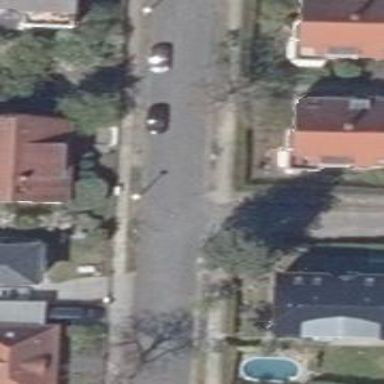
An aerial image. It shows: Residential road with asphalt surface and sidewalks on both sides.